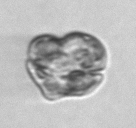
Label: Karenia